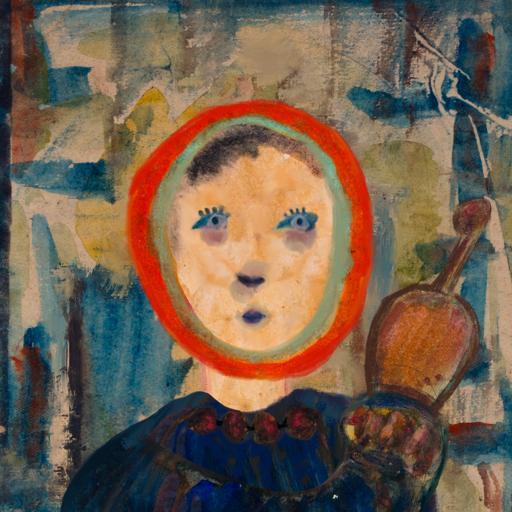
Background: Orphan, Head And Neck Front: Childish, Face Front: Hill_Girl, Bust: Pipe, Hair Front: Sisters, Head Accessory: Blank, Second Necklace: Blank, Necklace: Mosgoul, Baby: Blank